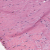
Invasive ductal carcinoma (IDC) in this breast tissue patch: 0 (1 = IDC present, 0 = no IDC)